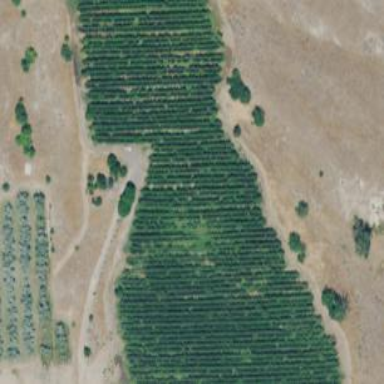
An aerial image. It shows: Orchard.